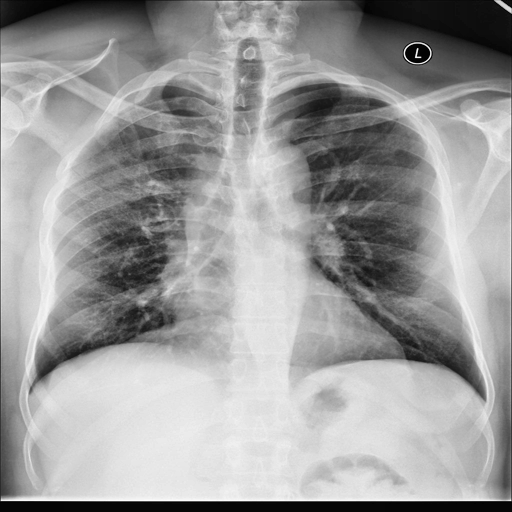
Finding: NORMAL